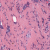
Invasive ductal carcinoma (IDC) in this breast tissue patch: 1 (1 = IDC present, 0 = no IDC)